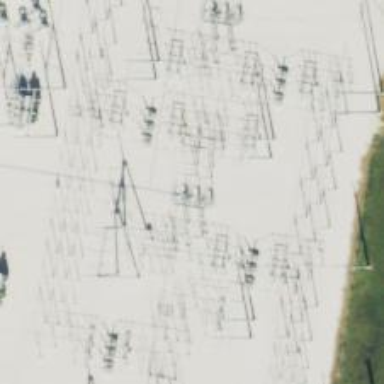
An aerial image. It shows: Switch used for power control.